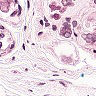
Metastatic tissue present: no